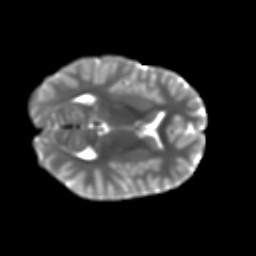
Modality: T2w
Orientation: axial
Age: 11
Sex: male
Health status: ill
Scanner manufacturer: ge
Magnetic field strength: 3 T
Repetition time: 6.752 s
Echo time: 0.079 s